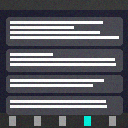
Screen state: on